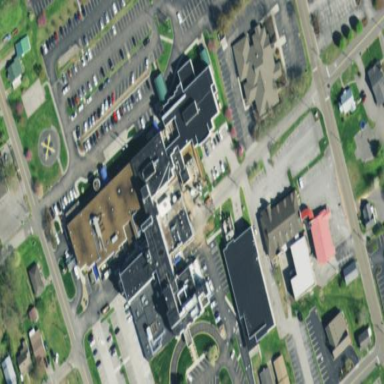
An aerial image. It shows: Healthcare facility identified as hospital.